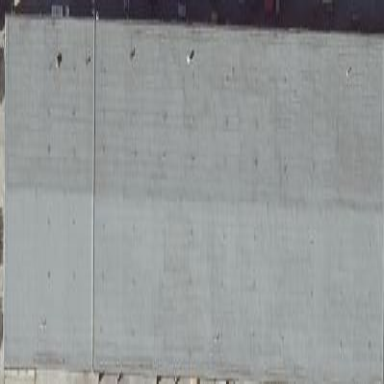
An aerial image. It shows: Commercial building.